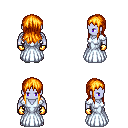
a pixel art fantasy rpg character, male body template, dark elf, purple skin, underdress, metal pants, light blonde unkempt hairstyle, gold gloves, white slippers, four views (front, back, left, right), 2x2 character sprite sheet, small pixel art, hard edges, no anti-aliasing